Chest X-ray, PA view. Patient: 71 years old, sex M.
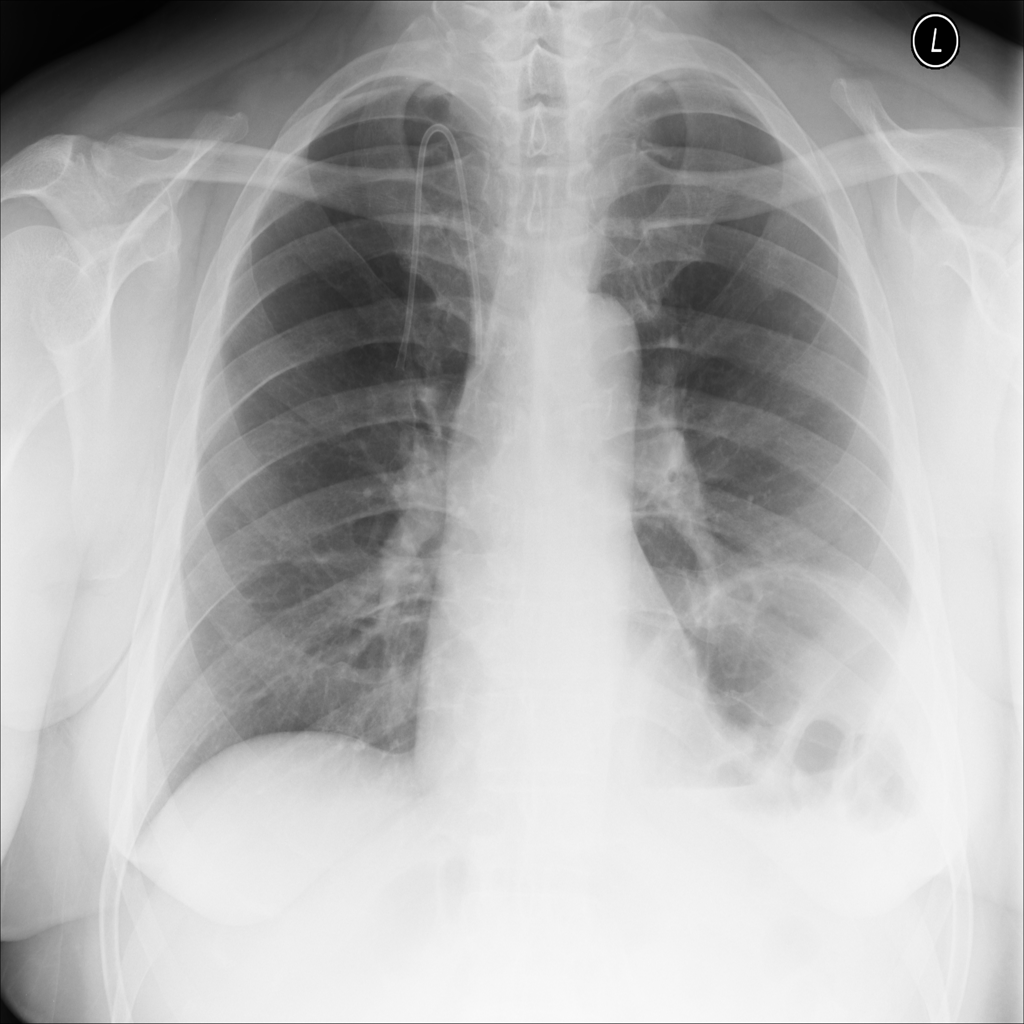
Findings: No Finding